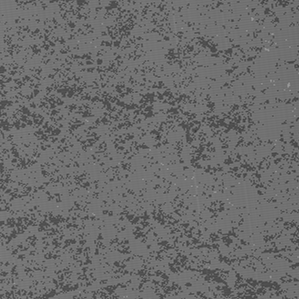
Label: frost